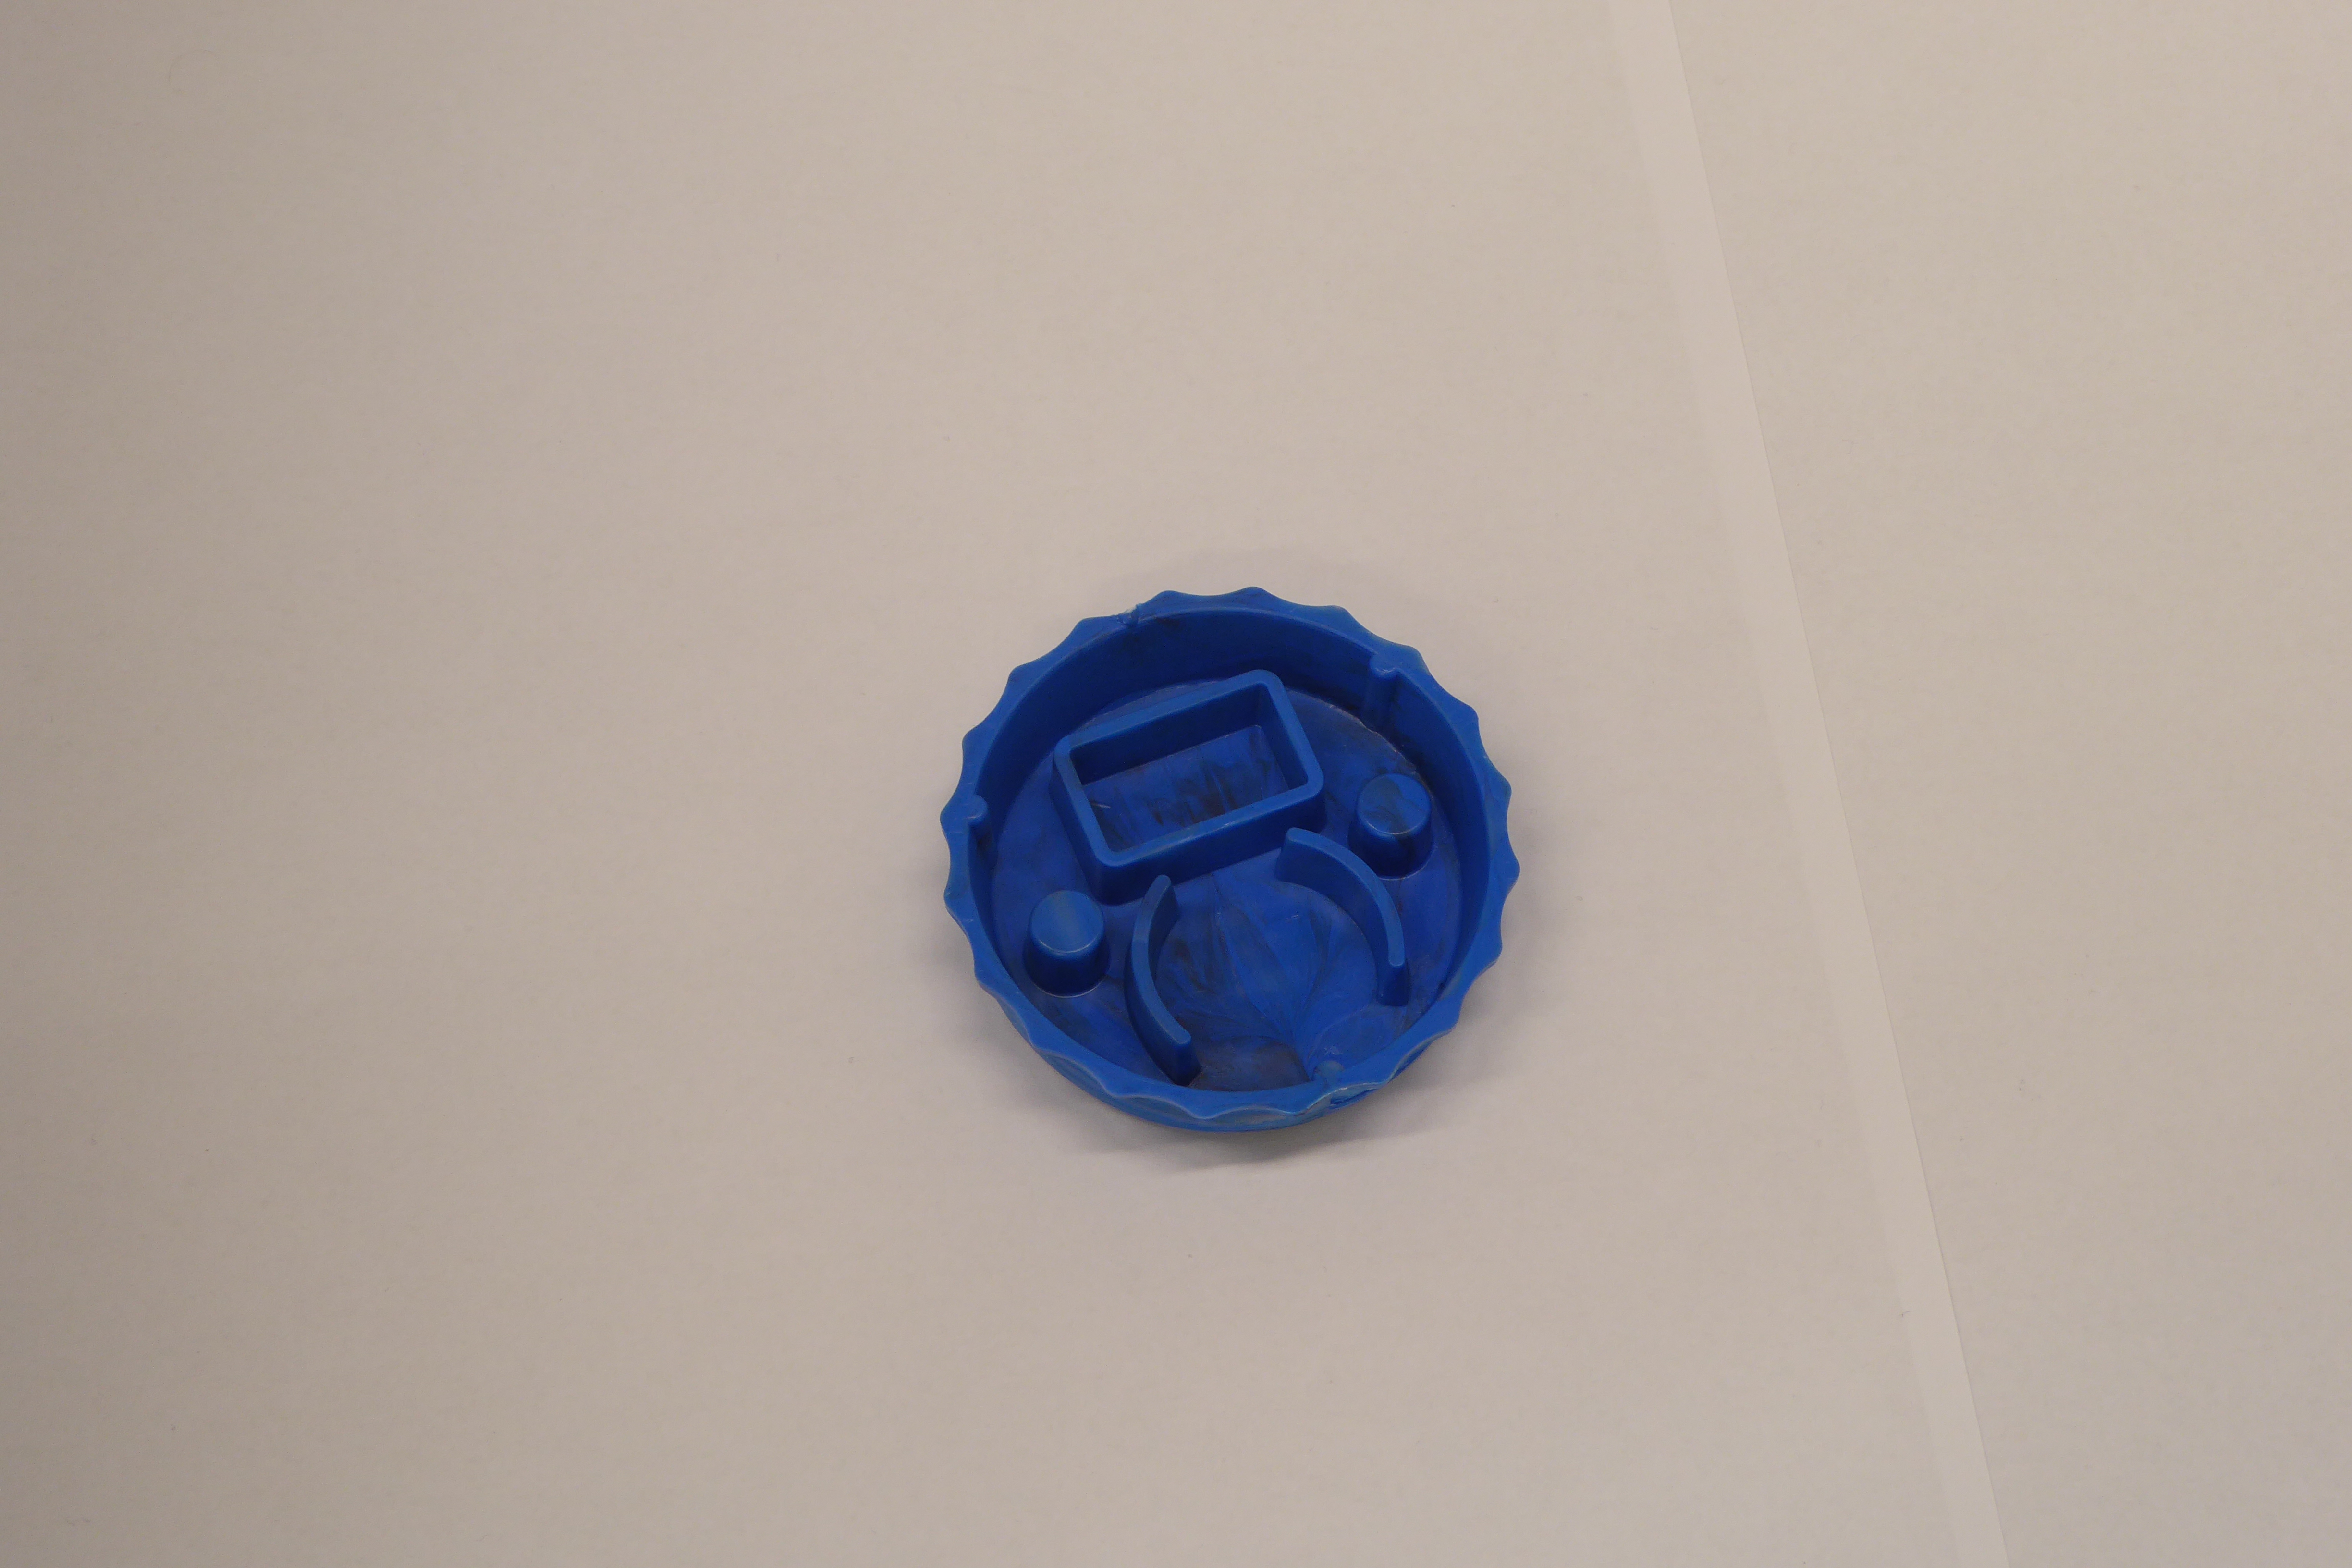
Label: Bottle Opener - Cover